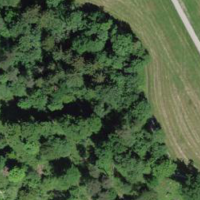
EUNIS habitat code: 41
Species observed at this site:
Lonicera acuminata